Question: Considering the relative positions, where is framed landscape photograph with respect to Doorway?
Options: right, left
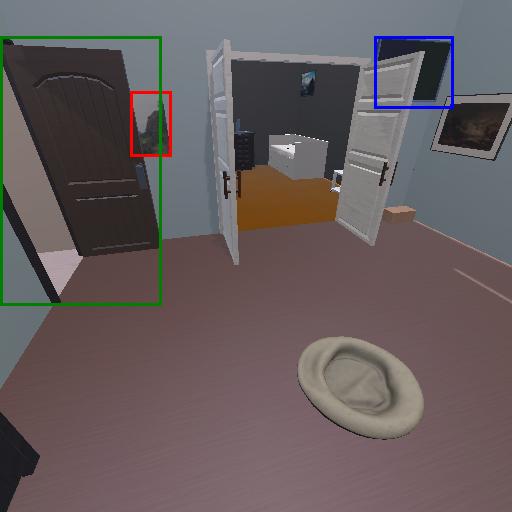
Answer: right